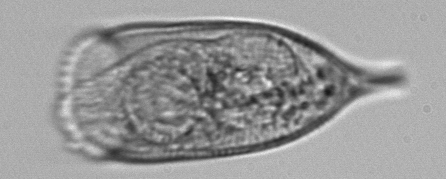
Label: Favella